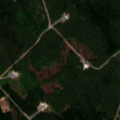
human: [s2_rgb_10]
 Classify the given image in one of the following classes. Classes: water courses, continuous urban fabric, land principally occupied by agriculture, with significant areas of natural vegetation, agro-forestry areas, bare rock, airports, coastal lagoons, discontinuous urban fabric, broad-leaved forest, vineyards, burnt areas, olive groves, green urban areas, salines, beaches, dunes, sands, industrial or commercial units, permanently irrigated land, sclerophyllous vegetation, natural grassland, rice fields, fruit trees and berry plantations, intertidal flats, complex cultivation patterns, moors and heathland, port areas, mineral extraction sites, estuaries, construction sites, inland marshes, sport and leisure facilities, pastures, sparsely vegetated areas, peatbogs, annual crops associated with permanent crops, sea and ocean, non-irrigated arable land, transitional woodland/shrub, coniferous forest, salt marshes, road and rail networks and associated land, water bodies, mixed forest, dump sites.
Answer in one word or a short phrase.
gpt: coniferous forest, mixed forest, transitional woodland/shrub